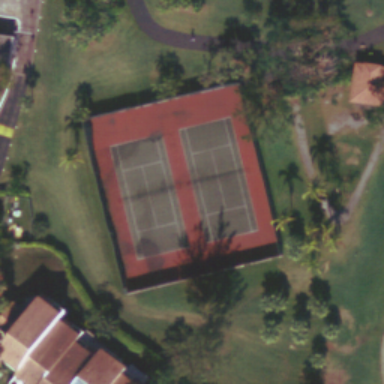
The two tennis courts are surrounded by lawns and trees .